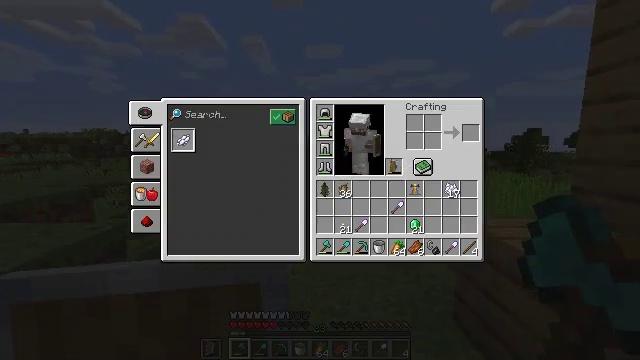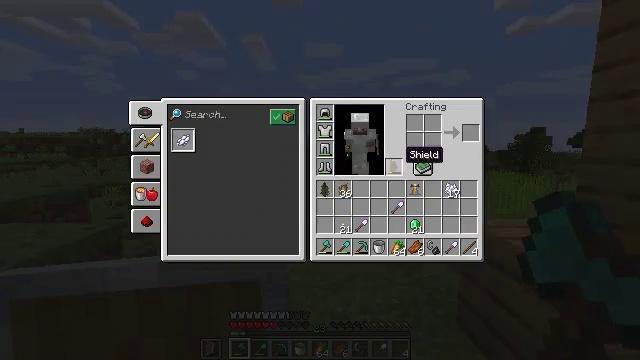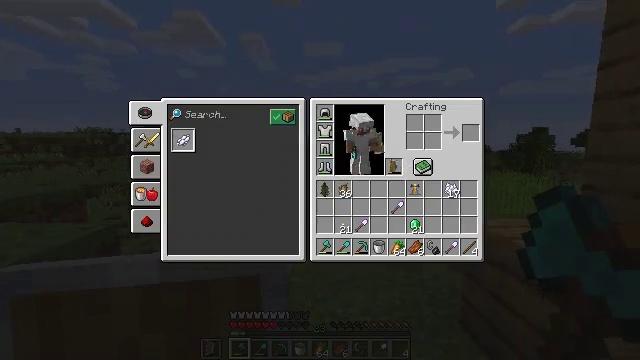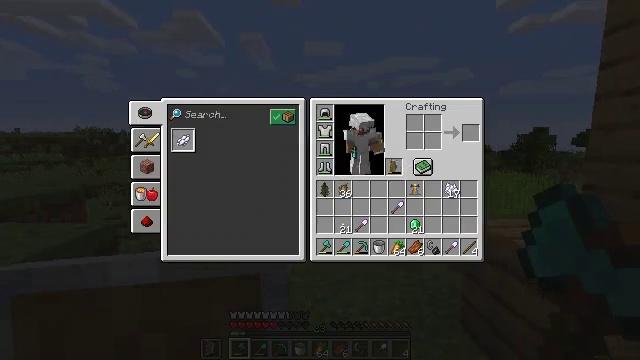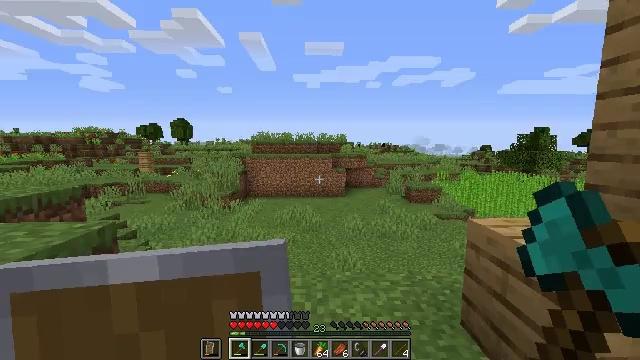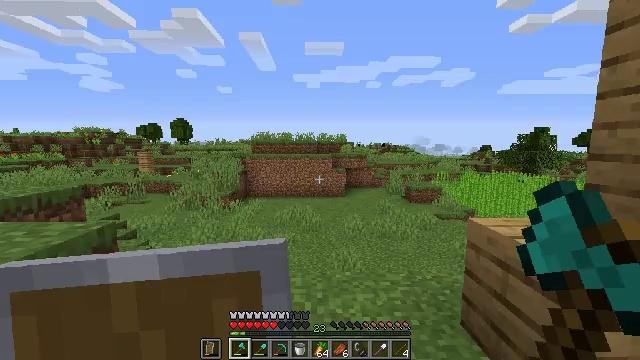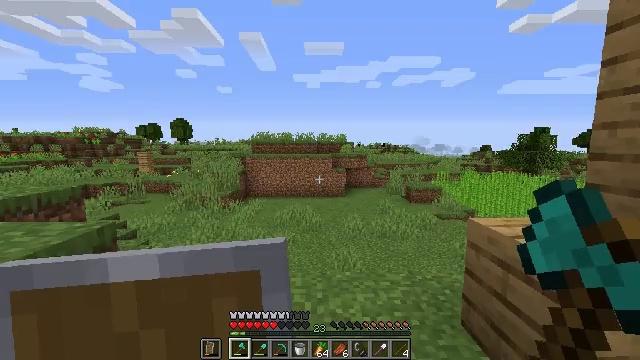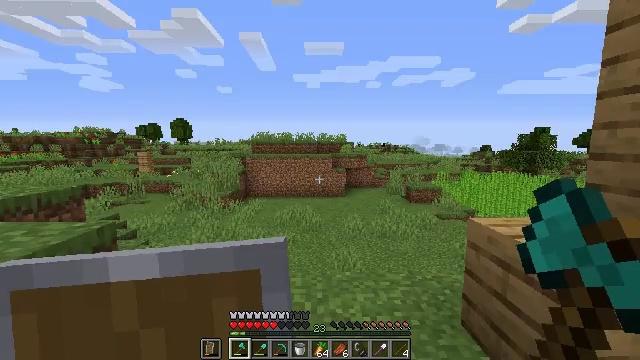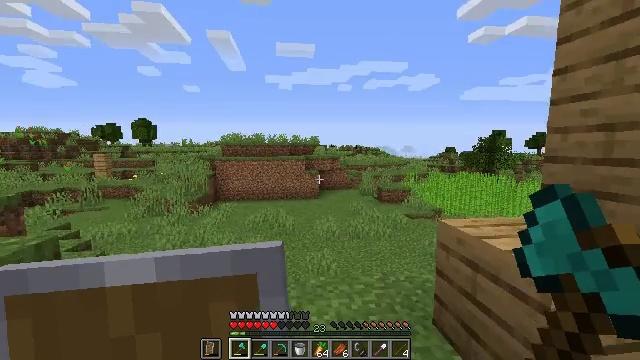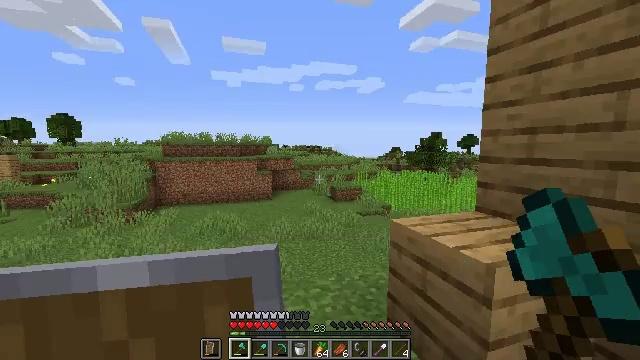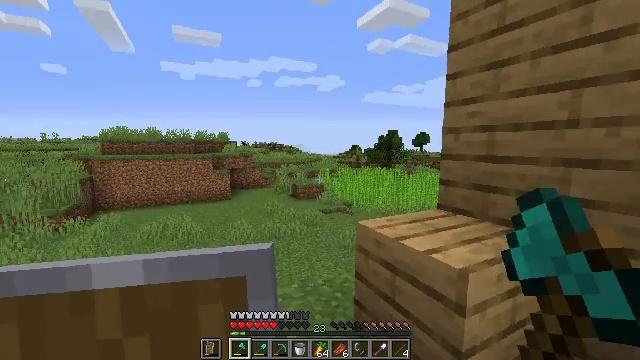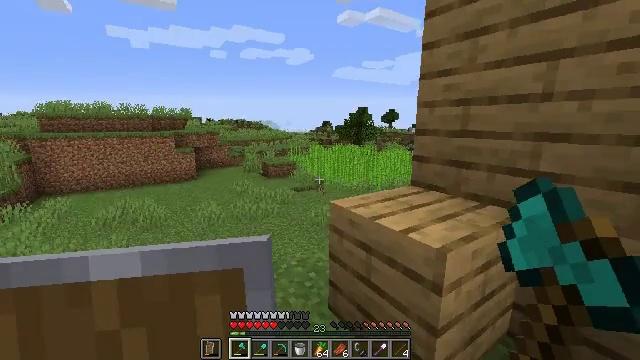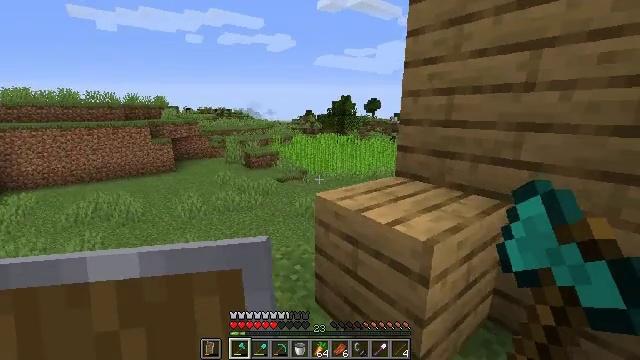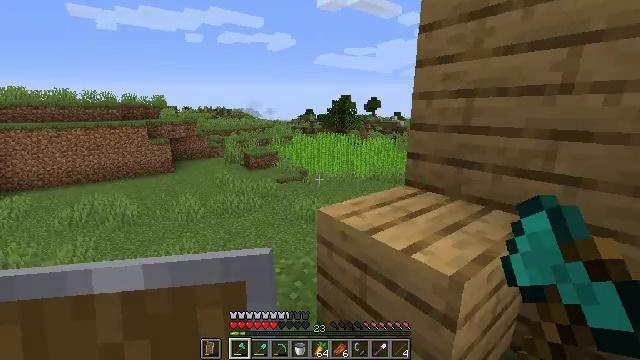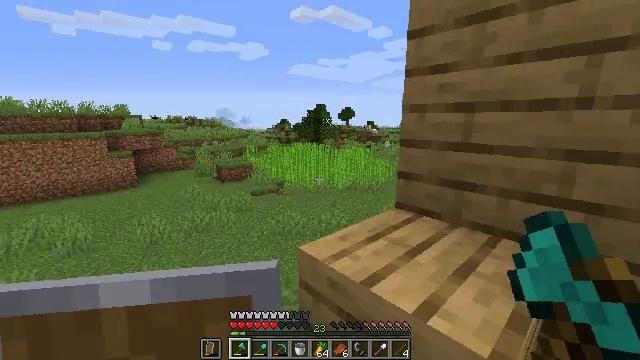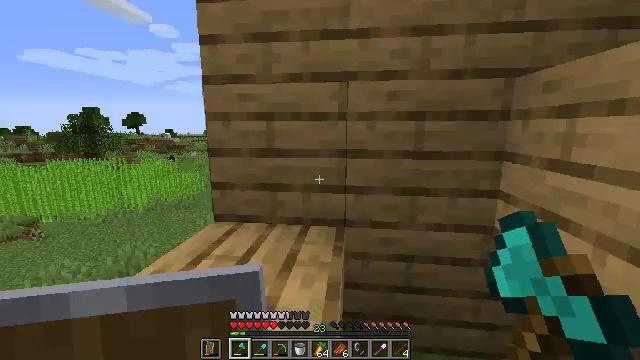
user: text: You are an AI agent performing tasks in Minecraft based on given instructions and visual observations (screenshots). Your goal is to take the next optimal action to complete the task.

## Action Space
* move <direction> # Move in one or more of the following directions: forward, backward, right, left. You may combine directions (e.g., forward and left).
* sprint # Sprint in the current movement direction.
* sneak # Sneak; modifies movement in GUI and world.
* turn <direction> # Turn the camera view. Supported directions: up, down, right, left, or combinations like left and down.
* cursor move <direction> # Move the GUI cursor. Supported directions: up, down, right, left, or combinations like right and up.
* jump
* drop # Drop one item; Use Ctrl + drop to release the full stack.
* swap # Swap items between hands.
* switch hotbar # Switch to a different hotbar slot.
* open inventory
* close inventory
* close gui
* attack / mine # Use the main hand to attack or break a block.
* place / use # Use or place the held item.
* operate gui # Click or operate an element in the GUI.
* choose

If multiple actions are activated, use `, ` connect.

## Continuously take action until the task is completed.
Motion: motion action
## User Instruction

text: Drop an iron shovel.
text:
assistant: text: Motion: cursor move right
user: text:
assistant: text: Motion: no_op
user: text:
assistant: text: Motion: no_op
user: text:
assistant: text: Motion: close inventory
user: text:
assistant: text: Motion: close inventory
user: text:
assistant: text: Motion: close inventory
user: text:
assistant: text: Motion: close inventory
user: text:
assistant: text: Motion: move forward, turn right
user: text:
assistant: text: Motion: move forward, turn right
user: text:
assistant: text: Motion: move forward, turn right
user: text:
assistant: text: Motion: move forward, turn right and down
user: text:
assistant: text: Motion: move forward, turn right and down
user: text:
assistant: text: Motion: move forward
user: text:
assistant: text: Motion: move forward, turn right and up
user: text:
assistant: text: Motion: move forward, turn right and up
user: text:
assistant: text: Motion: move forward, turn right
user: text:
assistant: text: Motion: move forward, sprint, turn right, jump
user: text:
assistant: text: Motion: move forward, sprint, turn right, jump
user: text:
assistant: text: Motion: move forward, sprint, turn right and down, jump
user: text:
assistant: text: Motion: move forward, sprint, turn right, jump
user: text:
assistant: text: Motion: move forward, sprint, jump
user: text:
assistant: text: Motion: move forward, sprint, turn left
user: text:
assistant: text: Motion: move forward, sprint, turn left and up
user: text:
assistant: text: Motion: move forward and move left, sprint, turn left and down
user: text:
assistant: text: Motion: move forward and move left, sprint, turn left and down
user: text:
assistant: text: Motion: move forward and move left, sprint, turn left
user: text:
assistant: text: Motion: move forward and move left, sprint, turn left
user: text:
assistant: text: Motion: move forward and move left, sprint
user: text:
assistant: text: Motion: move forward and move left, sprint, jump
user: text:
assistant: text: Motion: move forward and move left, sprint, jump